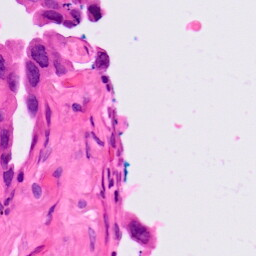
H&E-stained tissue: Lung